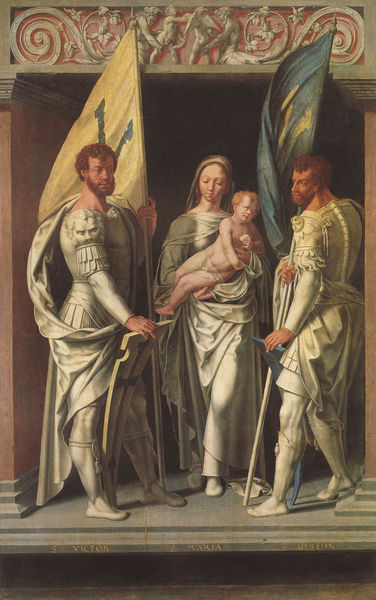
Titel: Hochaltar des Doms zu Xanten
Künstler: Henrick van Holt
Standort: Xanten, Dom St. Viktor (EU - D - NRW)
Schlagwörter: blau, gemälde, mann, weiß, gelb, frau, männer, säule, bart, kind, mutter, renaissance, relief, fahnen, fahne, flagge, banner, wandgemälde, eingang, schild, knabe, schwert, ritter, rüstung, jesus, toga, heilige, maria, sohn, josef, römisch, georg, jesuskind, rüstungen, victor